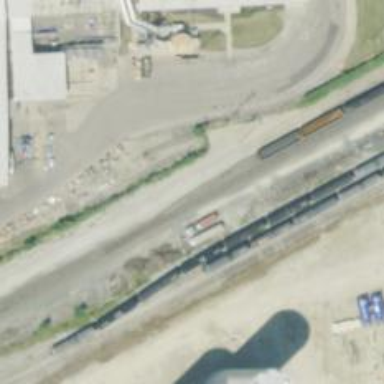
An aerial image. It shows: Railway siding for service.